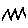
Label: zigzag